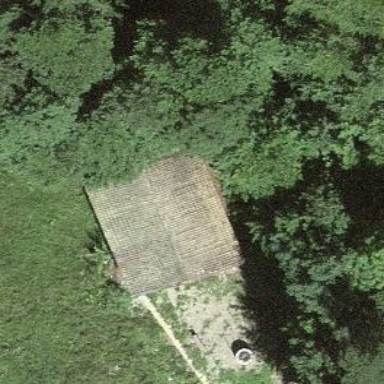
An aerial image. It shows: Basic hut serving as shelter.